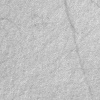
Atmospheric dust classification: not_dusty